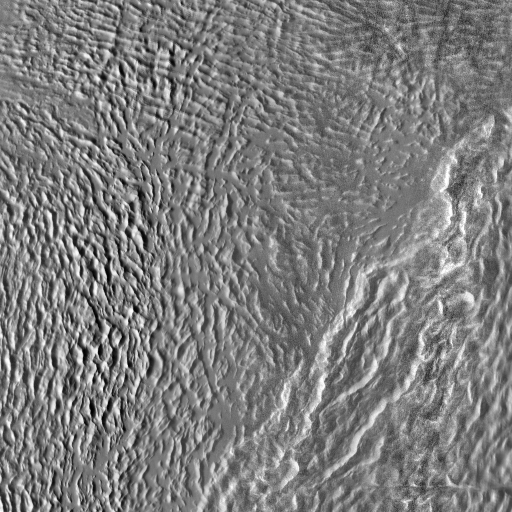
Crater classes present: Background, Other